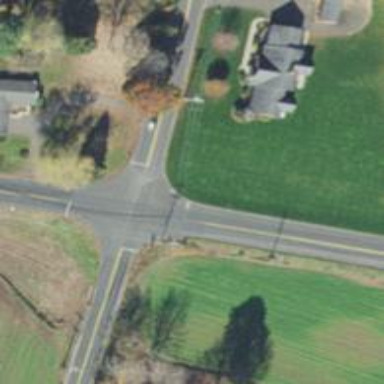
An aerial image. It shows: Road with stop sign.